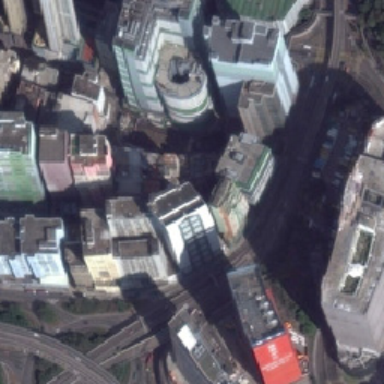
The viaduct passes through the open space between a row of dense buildings .